Aerial crown-view tile of a tropical tree (Barro Colorado Island, Panama), acquired 20250915:
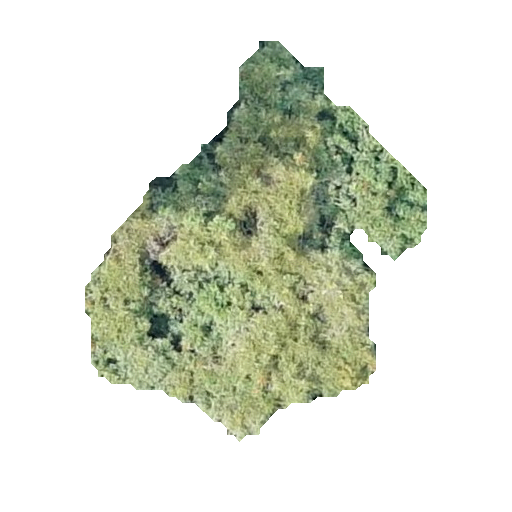
Species: Protium stevensonii
GBIF accepted scientific name: Tetragastris panamensis
Crown area: 113.71 m²